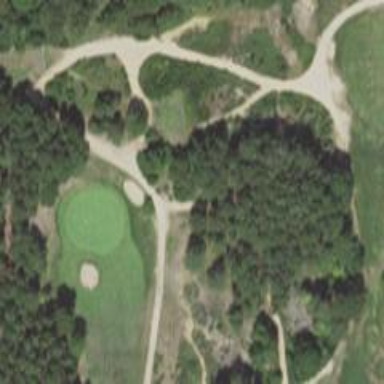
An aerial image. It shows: Golf cartpath that is also road path.